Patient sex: M
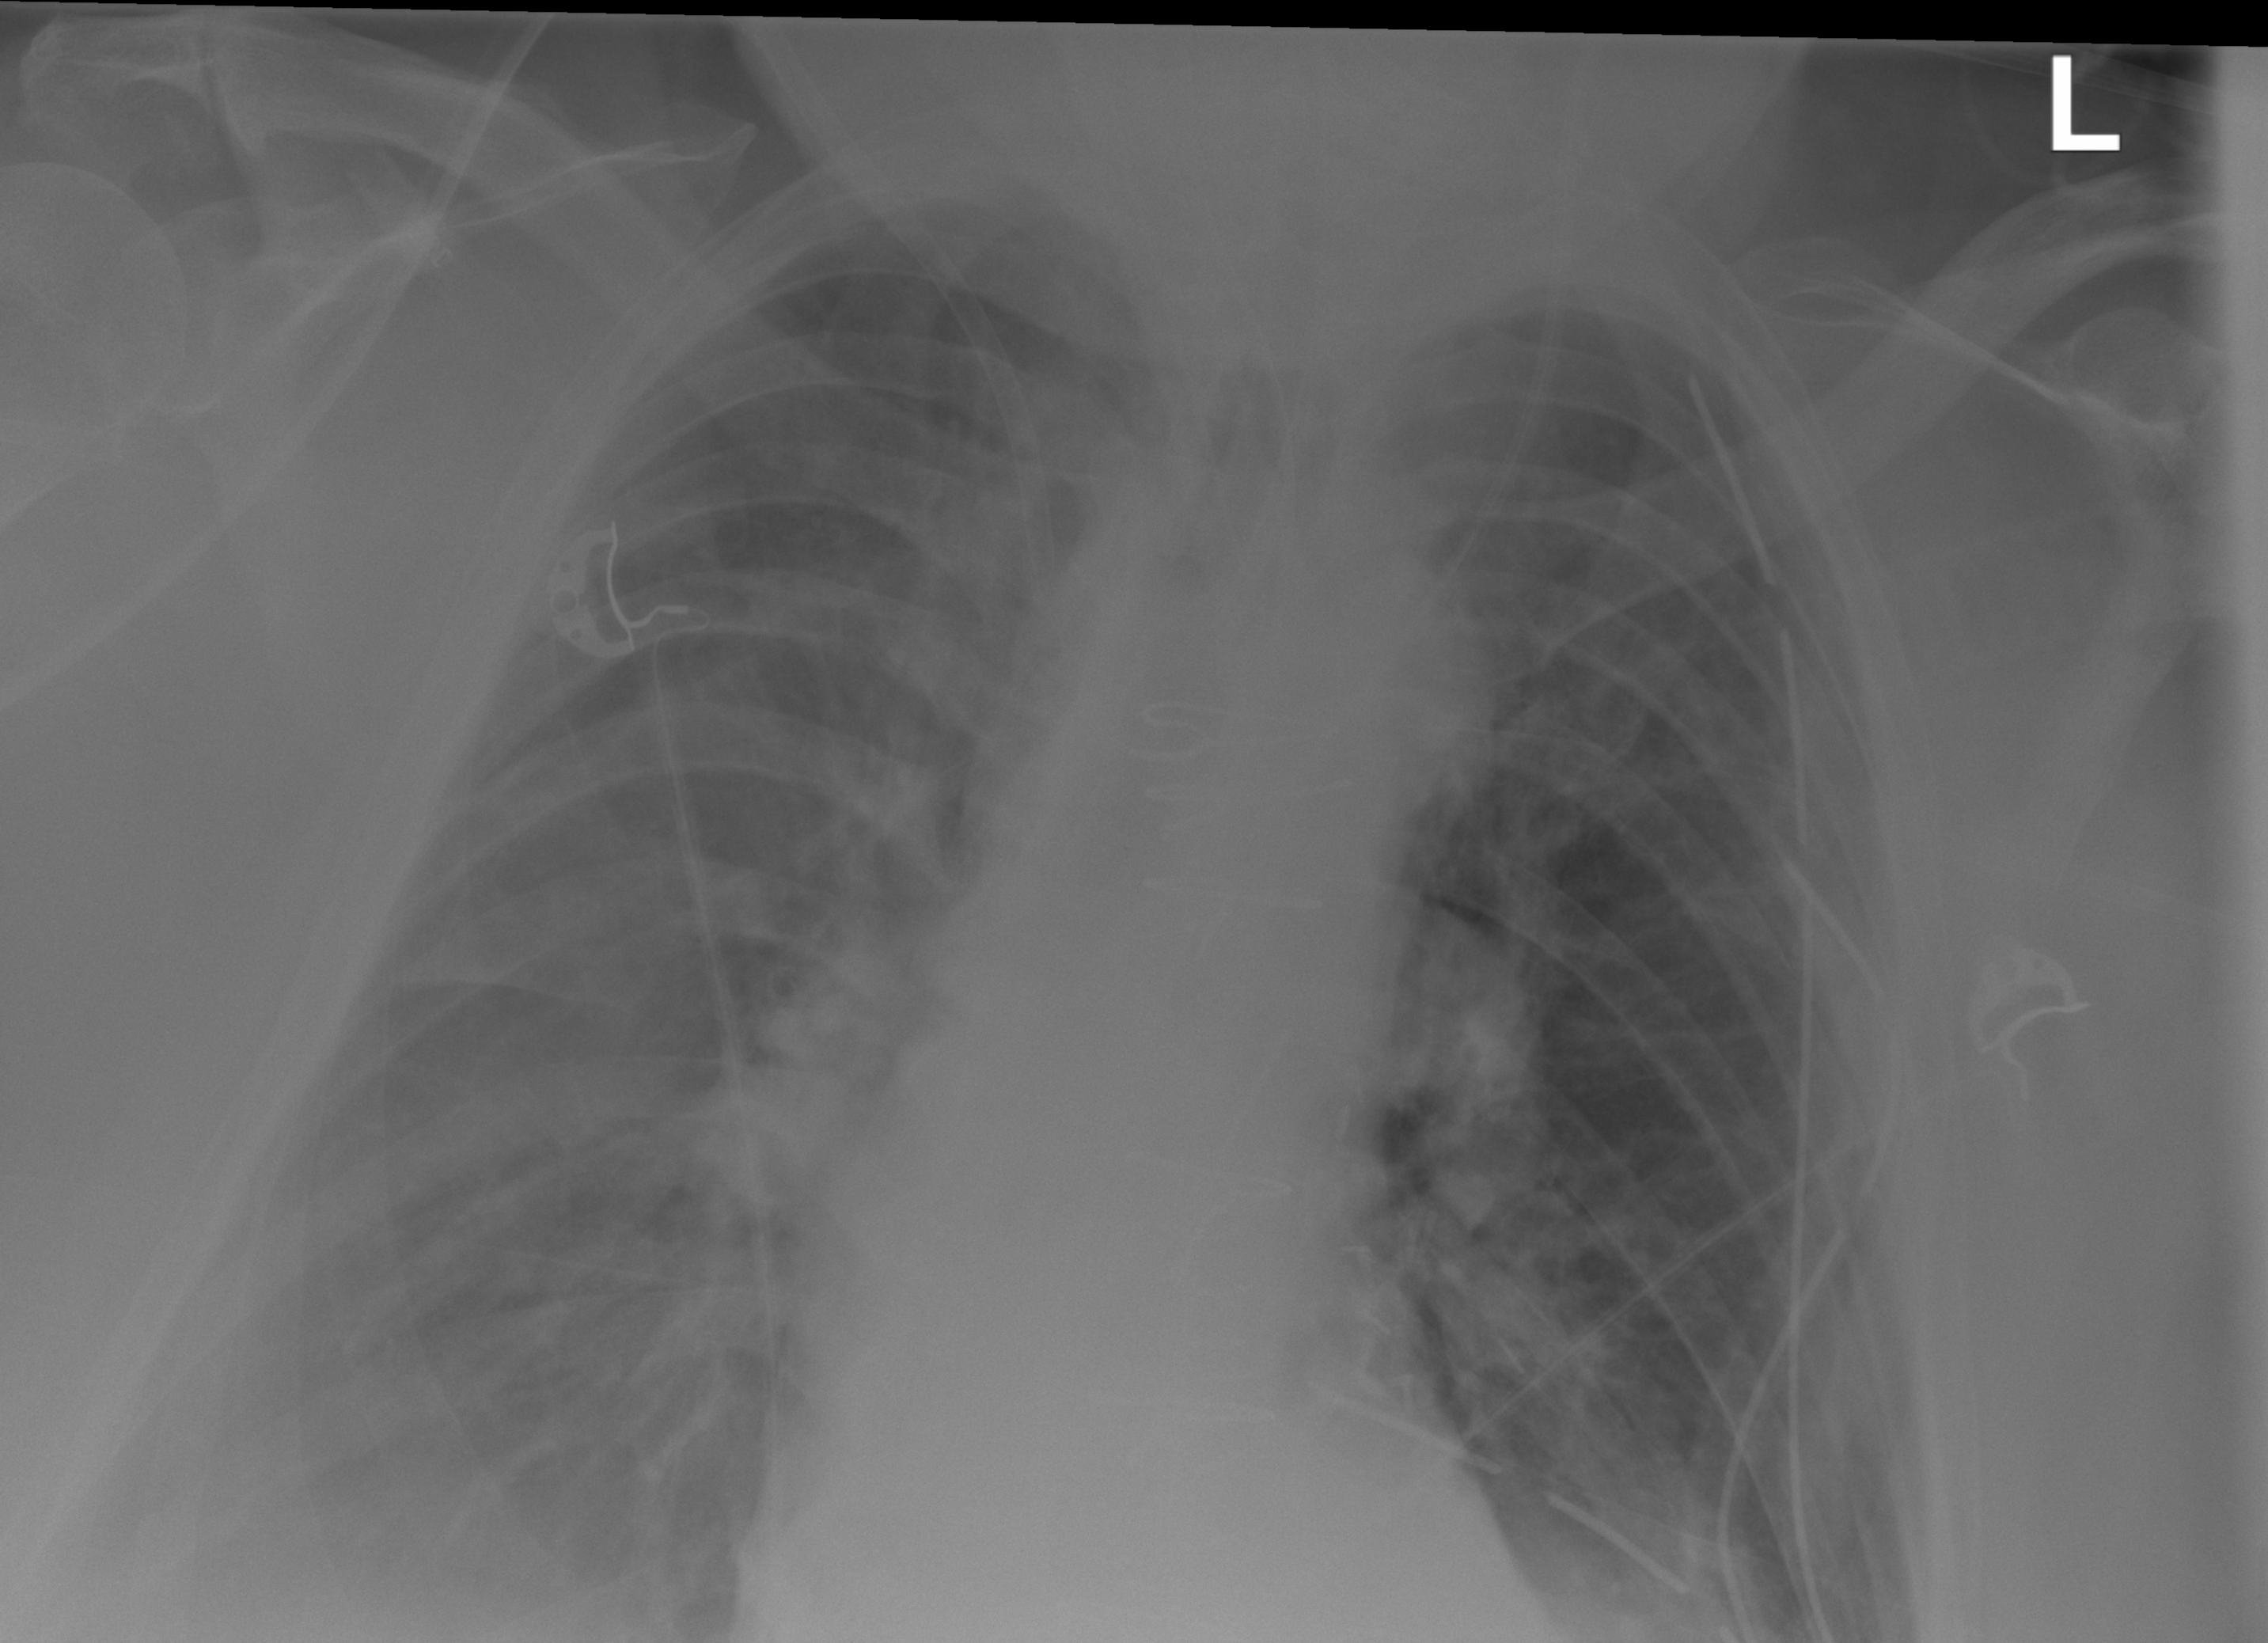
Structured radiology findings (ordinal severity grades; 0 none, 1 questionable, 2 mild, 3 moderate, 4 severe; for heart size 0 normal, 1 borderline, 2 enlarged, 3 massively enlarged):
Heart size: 0
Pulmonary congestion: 2
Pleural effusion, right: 2
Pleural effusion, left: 2
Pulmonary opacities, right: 0
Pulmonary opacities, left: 0
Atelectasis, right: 2
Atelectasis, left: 2